Aerial crown-view tile of a tropical tree (Barro Colorado Island, Panama), acquired 20250616:
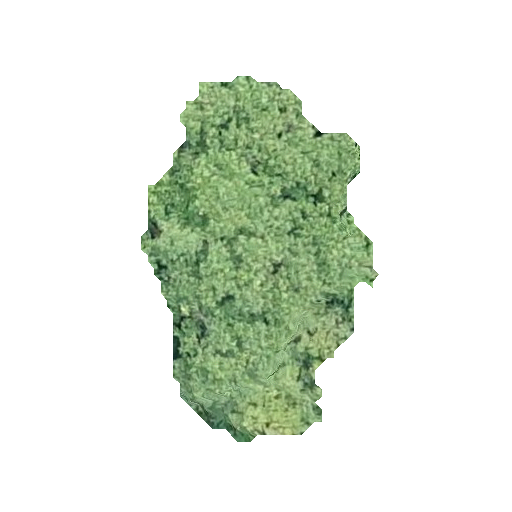
Species: Hieronyma alchorneoides
GBIF accepted scientific name: Hieronyma alchorneoides
Crown area: 85.556 m²